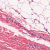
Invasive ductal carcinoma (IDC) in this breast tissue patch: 1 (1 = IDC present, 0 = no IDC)